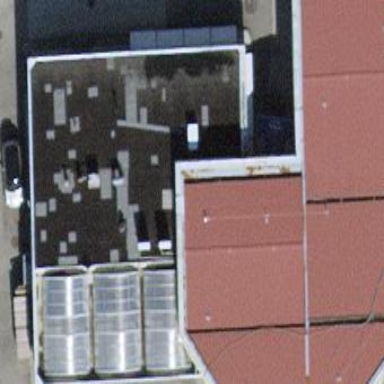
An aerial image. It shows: Fuel station with roof.